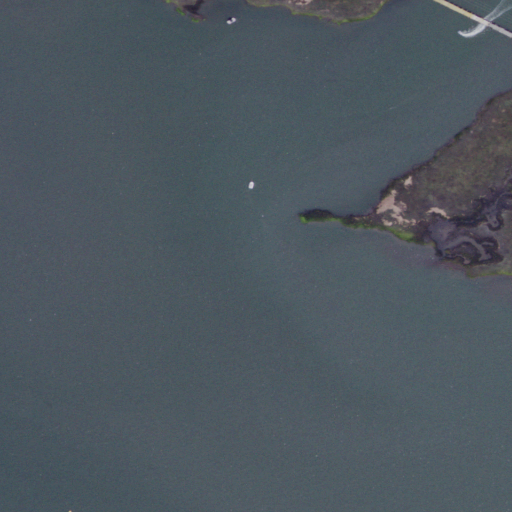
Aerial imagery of cape in New Jersey named Old Turtle Point containing open water, herbaceous wetlands, and low intensity development